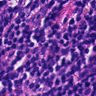
Metastatic tissue present: no